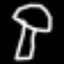
Label: mushroom